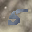
Label: 5